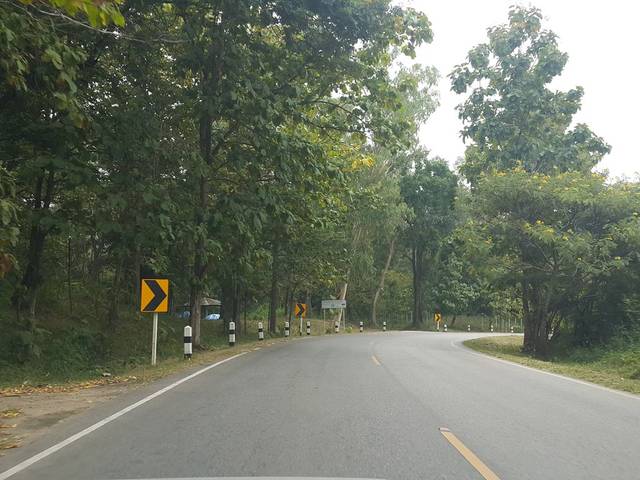
Region: Thailand
Coordinates: 19.292, 98.473